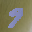
Label: 9